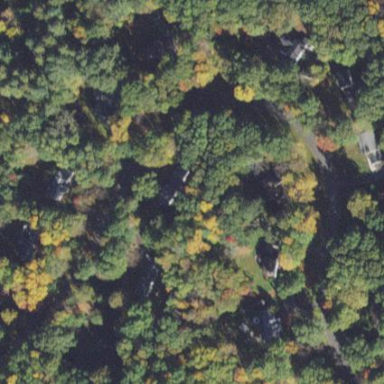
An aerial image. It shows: Existing Preserved Open Space in woodland area.